Question: Im doing a project where Alice and Bob send each other messages using the Diffie-Hellman key-exchange. What is throwing me for a loop is how to incorporate the certificate they are using in this so i can obtain their secret messages.
From what I understand about MIM attakcs, the MIM acts as an imposter as seen on this diagram:

Below are the details for my project. I understand that they both have g and p agreed upon before communicating, but how would I be able to implement this with they both having a certificate to verify their signatures?
Alice prepares <signA(NA, Bob), pkA, certA> where signA is the digital signature algorithm used by Alice, "Bob" is Bob's name, pkA is the public-key of Alice which equals gx mod p encoded according to X.509 for a fixed g, p as specified in the Diffie-Hellman key- exchange and certA is the certificate of Alice that contains Alice's public-key that verifies the signature; Finally, NA is a nonce (random string) that is 8 bytes long.
Bob checks Alice's signature, and response with <signB{NA,NB,Alice},pkB,certB> . Alice gets the message she checks her nonce NA and calculates the joint key based on pkA, pkB according to the Diffie-Hellman key exchange. Then Alice submits the message <signA{NA,NB,Bob},EK(MA),certA> to Bob and Bobrespondswith<SignB{NA,NB,Alice},EK(MB),certB> .
where MA and MB are their corresponding secret messages.
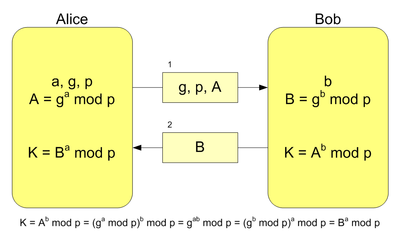
Answer: The internet can help!
> The Diffie-Hellman key exchange is vulnerable to a man-in-the-middle
attack. In this attack, an opponent Carol intercepts Alice's public
value and sends her own public value to Bob. When Bob transmits his
public value, Carol substitutes it with her own and sends it to Alice.
Carol and Alice thus agree on one shared key and Carol and Bob agree
on another shared key. After this exchange, Carol simply decrypts any
messages sent out by Alice or Bob, and then reads and possibly
modifies them before re-encrypting with the appropriate key and
transmitting them to the other party. This vulnerability is present
because Diffie-Hellman key exchange does not authenticate the
participants. Possible solutions include the use of digital signatures
and other protocol variants.
So you have your own value for A, and you just swap the message contents and recompute signatures and forward along.